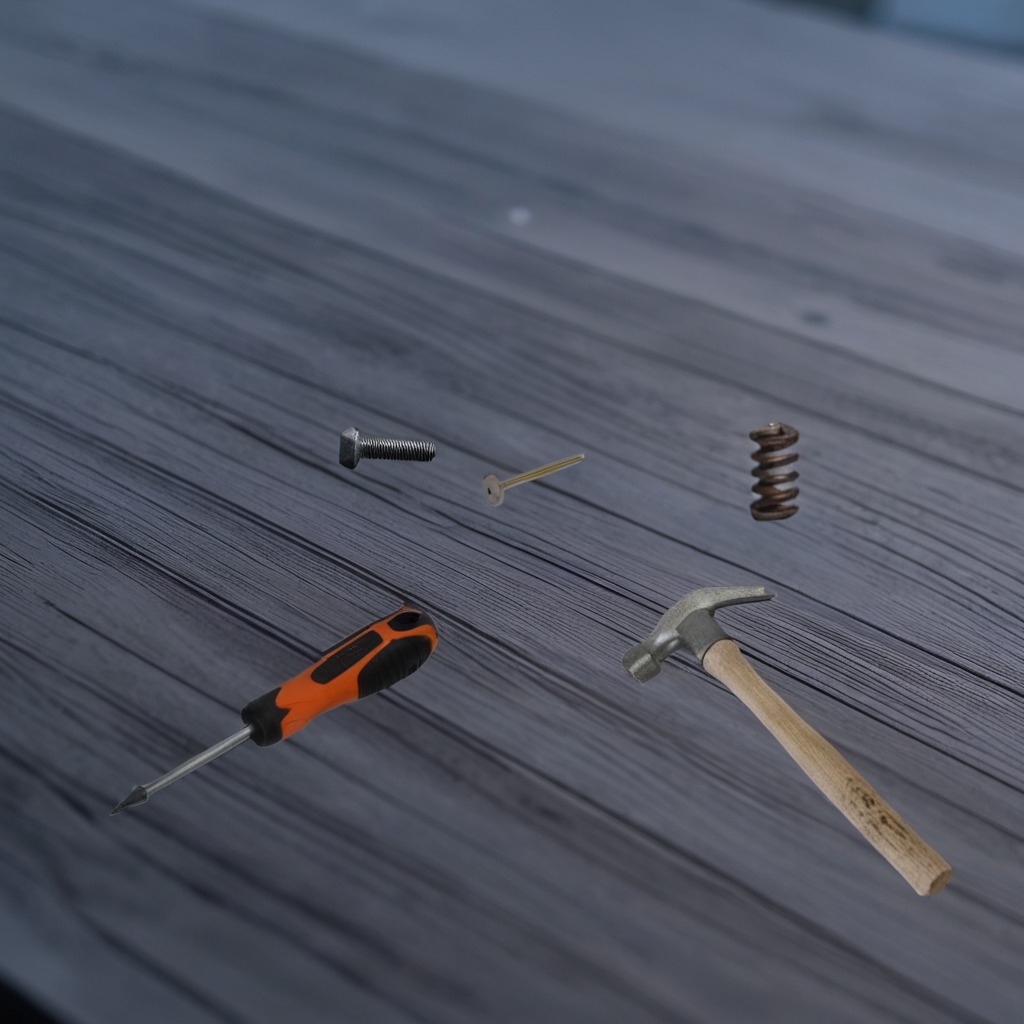
A metal machine screw, a hammer, an iron nail, a coiled metal spring, and a screwdriver are lying on the old table.